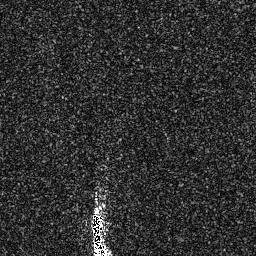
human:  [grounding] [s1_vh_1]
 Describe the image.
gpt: In the satellite image, there is  <ref>1 medium ship </ref> <box>[[33, 80, 43, 99, 0]]</box> located at bottom.